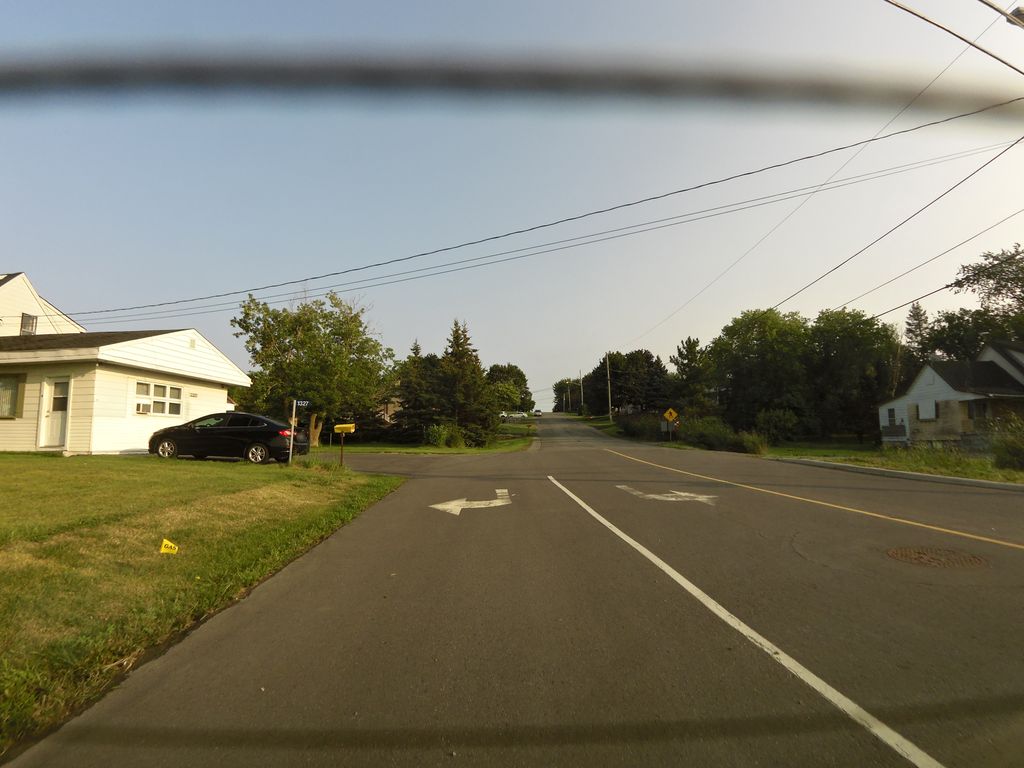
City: ottawa-gatineau